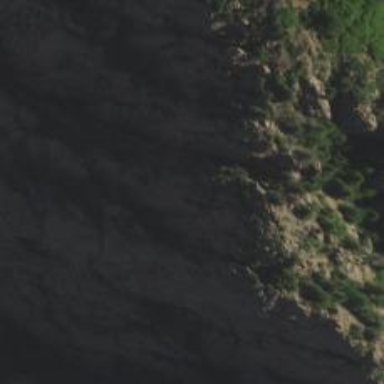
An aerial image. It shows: Natural ridge.